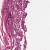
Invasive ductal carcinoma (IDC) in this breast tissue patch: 0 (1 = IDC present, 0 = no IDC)